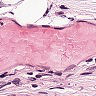
Metastatic tissue present: no